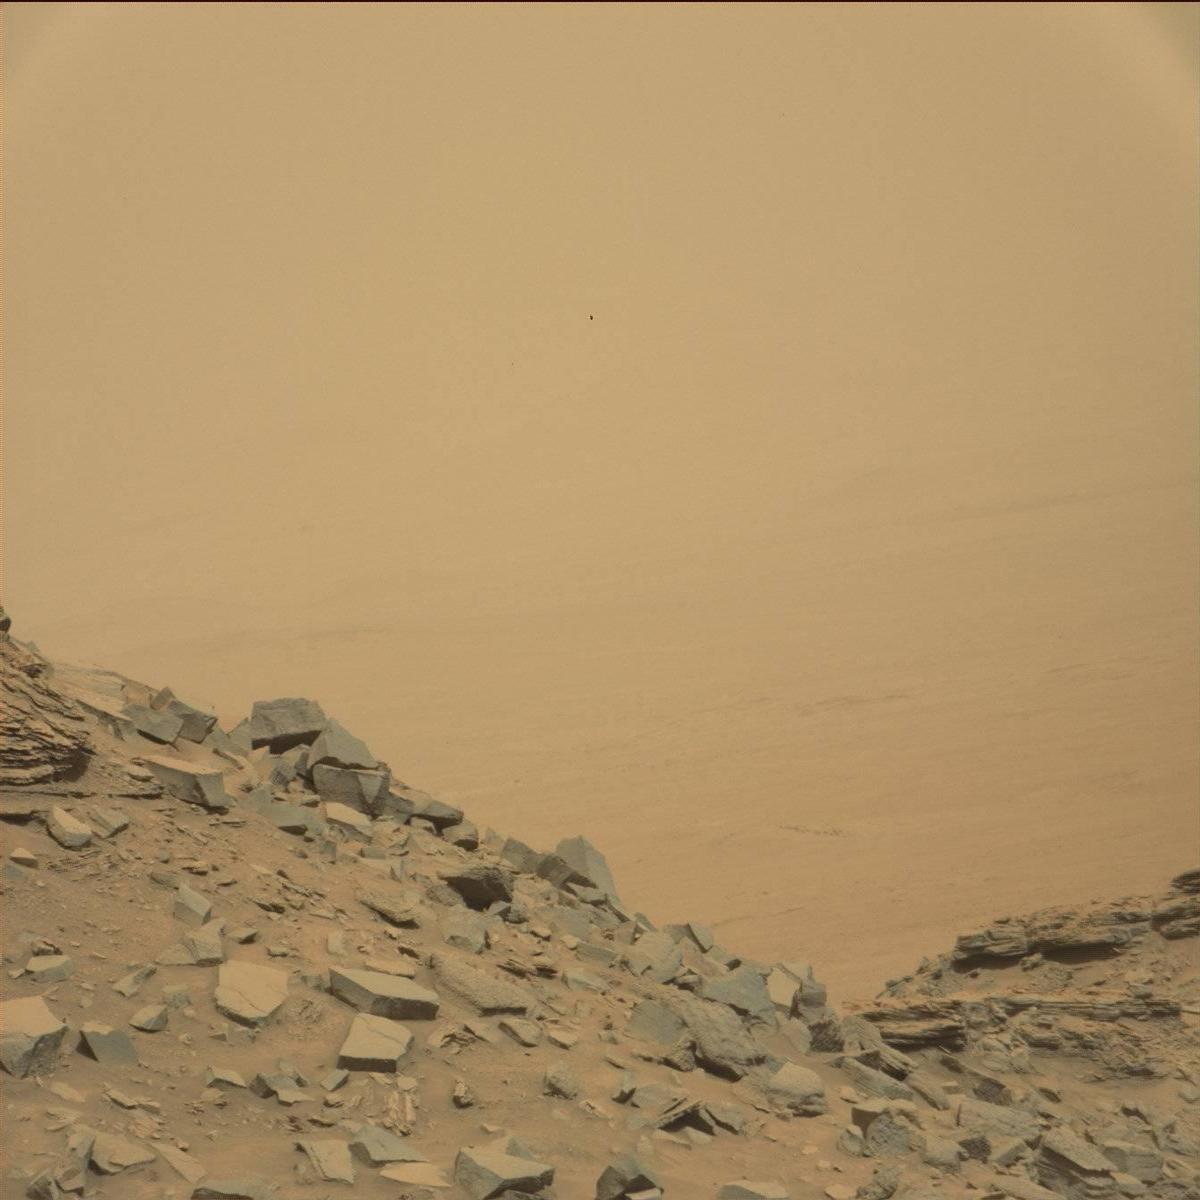
Terrain classes present: Bedrock, Ridge, Sand / Soil